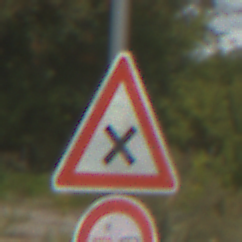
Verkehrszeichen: KreuzungOderEinmuendung
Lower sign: Ueberholverbot
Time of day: Midday
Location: Outdoor (Suburban)
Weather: PartlyCloudy
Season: Summer
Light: Natural